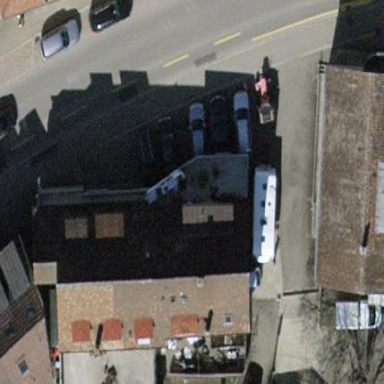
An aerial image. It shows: Car shop building.